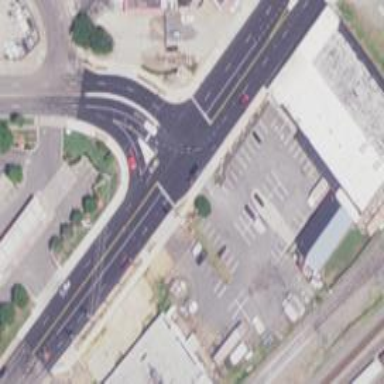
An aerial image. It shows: Marked road crossing.